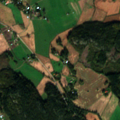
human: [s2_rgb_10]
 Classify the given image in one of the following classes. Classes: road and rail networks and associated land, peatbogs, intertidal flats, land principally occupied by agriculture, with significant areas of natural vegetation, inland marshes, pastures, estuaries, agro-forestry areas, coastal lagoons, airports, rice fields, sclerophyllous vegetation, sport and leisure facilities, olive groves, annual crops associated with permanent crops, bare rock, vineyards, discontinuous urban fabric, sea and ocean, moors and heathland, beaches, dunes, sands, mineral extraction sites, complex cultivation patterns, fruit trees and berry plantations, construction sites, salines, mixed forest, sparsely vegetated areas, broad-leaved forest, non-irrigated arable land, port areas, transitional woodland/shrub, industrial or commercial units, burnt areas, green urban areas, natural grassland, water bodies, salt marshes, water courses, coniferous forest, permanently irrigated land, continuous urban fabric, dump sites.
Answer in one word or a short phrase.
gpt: non-irrigated arable land, land principally occupied by agriculture, with significant areas of natural vegetation, coniferous forest